Question: we are trying to run Tess4J tests that are provided here:
<URL>
Tests works fine with English but when I changed language preferences to Turkish they crash. The code that I am changing is:
'''
public void testTessBaseAPIRect() throws Exception {
System.out.println("TessBaseAPIRect");
String expResult = expOCRResult;
String lang = "tur"; //this line is changed from "eng" to "tur"
File tiff = new File("testTur.png");
BufferedImage image = ImageIO.read(tiff); // require jai-imageio lib to read TIFF
ByteBuffer buf = ImageIOHelper.convertImageData(image);
int bpp = image.getColorModel().getPixelSize();
int bytespp = bpp / 8;
int bytespl = (int) Math.ceil(image.getWidth() * bpp / 8.0);
TessAPI1.TessBaseAPIInit3(handle, "tessdata", lang);
TessAPI1.TessBaseAPISetPageSegMode(handle, TessAPI1.TessPageSegMode.PSM_AUTO);
Pointer utf8Text = TessAPI1.TessBaseAPIRect(handle, buf, bytespp, bytespl, 0, 0, 1024, 800);
String result = utf8Text.getString(0);
TessAPI1.TessDeleteText(utf8Text);
System.out.println(result);
assertEquals(expResult, result.substring(0, expResult.length()));
}
'''
stack trace of the error is:
'''
Java frames: (J=compiled Java code, j=interpreted, Vv=VM code)
j net.sourceforge.tess4j.TessAPI1.TessBaseAPIRect(Lnet/sourceforge/tess4j/TessAPI1$TessBaseAPI;Ljava/nio/ByteBuffer;IIIIII)Lcom/sun/jna/Pointer;+0
j net.sourceforge.tess4j.TessAPI1Test.testTessBaseAPIRect()V+112
v ~StubRoutines::call_stub
j sun.reflect.NativeMethodAccessorImpl.invoke0(Ljava/lang/reflect/Method;Ljava/lang/Object;[Ljava/lang/Object;)Ljava/lang/Object;+0
j sun.reflect.NativeMethodAccessorImpl.invoke(Ljava/lang/Object;[Ljava/lang/Object;)Ljava/lang/Object;+87
j sun.reflect.DelegatingMethodAccessorImpl.invoke(Ljava/lang/Object;[Ljava/lang/Object;)Ljava/lang/Object;+6
j java.lang.reflect.Method.invoke(Ljava/lang/Object;[Ljava/lang/Object;)Ljava/lang/Object;+57
j org.junit.runners.model.FrameworkMethod$1.runReflectiveCall()Ljava/lang/Object;+15
j org.junit.internal.runners.model.ReflectiveCallable.run()Ljava/lang/Object;+1
j org.junit.runners.model.FrameworkMethod.invokeExplosively(Ljava/lang/Object;[Ljava/lang/Object;)Ljava/lang/Object;+10
j org.junit.internal.runners.statements.InvokeMethod.evaluate()V+12
j org.junit.internal.runners.statements.RunBefores.evaluate()V+49
j org.junit.internal.runners.statements.RunAfters.evaluate()V+12
j org.junit.runners.ParentRunner.runLeaf(Lorg/junit/runners/model/Statement;Lorg/junit/runner/Description;Lorg/junit/runner/notification/RunNotifier;)V+17
j org.junit.runners.BlockJUnit4ClassRunner.runChild(Lorg/junit/runners/model/FrameworkMethod;Lorg/junit/runner/notification/RunNotifier;)V+32
j org.junit.runners.BlockJUnit4ClassRunner.runChild(Ljava/lang/Object;Lorg/junit/runner/notification/RunNotifier;)V+6
j org.junit.runners.ParentRunner$3.run()V+12
j org.junit.runners.ParentRunner$1.schedule(Ljava/lang/Runnable;)V+1
j org.junit.runners.ParentRunner.runChildren(Lorg/junit/runner/notification/RunNotifier;)V+40
j org.junit.runners.ParentRunner.access$000(Lorg/junit/runners/ParentRunner;Lorg/junit/runner/notification/RunNotifier;)V+2
j org.junit.runners.ParentRunner$2.evaluate()V+8
j org.junit.internal.runners.statements.RunBefores.evaluate()V+49
j org.junit.internal.runners.statements.RunAfters.evaluate()V+12
j org.junit.runners.ParentRunner.run(Lorg/junit/runner/notification/RunNotifier;)V+20
j junit.framework.JUnit4TestAdapter.run(Ljunit/framework/TestResult;)V+13
j org.apache.tools.ant.taskdefs.optional.junit.JUnitTestRunner.run()V+707
j org.apache.tools.ant.taskdefs.optional.junit.JUnitTestRunner.launch(Lorg/apache/tools/ant/taskdefs/optional/junit/JUnitTest;[Ljava/lang/String;ZZZZZZ)I+41
j org.apache.tools.ant.taskdefs.optional.junit.JUnitTestRunner.main([Ljava/lang/String;)V+918
v ~StubRoutines::call_stub
'''
I moved tur.traineddata under Tess4J's tesseract folder. Also it works fine with tesseract when I run tesseract from the commandline. Thanks in advance.
EDIT:
I added the file that I am trying to test Turkish.

EDIT 2:
Full stack trace:
'''
#
# A fatal error has been detected by the Java Runtime Environment:
#
# EXCEPTION_ACCESS_VIOLATION (0xc0000005) at pc=0x646a2e00, pid=3256, tid=5948
#
# JRE version: 7.0_25-b17
# Java VM: Java HotSpot(TM) Client VM (23.25-b01 mixed mode, sharing windows-x86 )
# Problematic frame:
# C [libtesseract302.dll+0xf2e00] STRING::split+0x27cf0
#
# Failed to write core dump. Minidumps are not enabled by default on client versions of Windows
#
# If you would like to submit a bug report, please visit:
# http://bugreport.sun.com/bugreport/crash.jsp
# The crash happened outside the Java Virtual Machine in native code.
# See problematic frame for where to report the bug.
#
--------------- T H R E A D ---------------
Current thread (0x0115c000): JavaThread "main" [_thread_in_native, id=5948, stack(0x00930000,0x00980000)]
siginfo: ExceptionCode=0xc0000005, reading address 0x05e1d000
Registers:
EAX=0x05e1d002, EBX=0x0680a020, ECX=0x00000280, EDX=0x00000400
ESP=0x0097e03c, EBP=0x00000000, ESI=0x06030de0, EDI=0x05e1c600
EIP=0x646a2e00, EFLAGS=0x00010283
Top of Stack: (sp=0x0097e03c)
0x0097e03c: cf9c9600 056b73d0 06030de0 64c06870
0x0097e04c: 056b73d0 <PHONE> 0097e08c 02673ab9
0x0097e05c: <PHONE> 29d140e0 29ce9ad8 <PHONE>
0x0097e06c: 0097e06c 386f7e82 0097e0a8 390fa4f0
0x0097e07c: 656<PHONE> <PHONE> 0097e0a0
0x0097e08c: cedf1e2c 0097e0d0 674c744a 0097e0b0
0x0097e09c: 64a628f8 <PHONE> 0097e8f0 64a628f8
0x0097e0ac: 0097e8fc 0097e114 0097e8ac 646c89f0
Instructions: (pc=0x646a2e00)
0x646a2de0: 88 00 00 00 00 00 00 00 7e 5d 8b 56 30 03 c0 03
0x646a2df0: c0 89 44 24 14 33 c9 85 d2 7e 31 8d 47 02 8b ff
0x646a2e00: 0f b6 50 fe 0f b6 68 ff c1 e2 08 0b d5 0f b6 28
0x646a2e10: c1 e2 08 0b d5 0f b6 68 01 c1 e2 08 0b d5 89 14
Register to memory mapping:
EAX=0x05e1d002 is an unknown value
EBX=0x0680a020 is an unknown value
ECX=0x00000280 is an unknown value
EDX=0x00000400 is an unknown value
ESP=0x0097e03c is pointing into the stack for thread: 0x0115c000
EBP=0x00000000 is an unknown value
ESI=0x06030de0 is an unknown value
EDI=0x05e1c600 is an unknown value
Stack: [0x00930000,0x00980000], sp=0x0097e03c, free space=312k
Native frames: (J=compiled Java code, j=interpreted, Vv=VM code, C=native code)
C [libtesseract302.dll+0xf2e00] STRING::split+0x27cf0
[error occurred during error reporting (printing native stack), id 0xc0000005]
Java frames: (J=compiled Java code, j=interpreted, Vv=VM code)
j net.sourceforge.tess4j.TessAPI1.TessBaseAPIGetUTF8Text(Lnet/sourceforge/tess4j/TessAPI1$TessBaseAPI;)Lcom/sun/jna/Pointer;+0
j net.sourceforge.tess4j.TessAPI1Test.testTessBaseAPIGetUTF8Text()V+143
v ~StubRoutines::call_stub
j sun.reflect.NativeMethodAccessorImpl.invoke0(Ljava/lang/reflect/Method;Ljava/lang/Object;[Ljava/lang/Object;)Ljava/lang/Object;+0
j sun.reflect.NativeMethodAccessorImpl.invoke(Ljava/lang/Object;[Ljava/lang/Object;)Ljava/lang/Object;+87
j sun.reflect.DelegatingMethodAccessorImpl.invoke(Ljava/lang/Object;[Ljava/lang/Object;)Ljava/lang/Object;+6
j java.lang.reflect.Method.invoke(Ljava/lang/Object;[Ljava/lang/Object;)Ljava/lang/Object;+57
j org.junit.runners.model.FrameworkMethod$1.runReflectiveCall()Ljava/lang/Object;+15
j org.junit.internal.runners.model.ReflectiveCallable.run()Ljava/lang/Object;+1
j org.junit.runners.model.FrameworkMethod.invokeExplosively(Ljava/lang/Object;[Ljava/lang/Object;)Ljava/lang/Object;+10
j org.junit.internal.runners.statements.InvokeMethod.evaluate()V+12
j org.junit.internal.runners.statements.RunBefores.evaluate()V+49
j org.junit.internal.runners.statements.RunAfters.evaluate()V+12
j org.junit.runners.ParentRunner.runLeaf(Lorg/junit/runners/model/Statement;Lorg/junit/runner/Description;Lorg/junit/runner/notification/RunNotifier;)V+17
j org.junit.runners.BlockJUnit4ClassRunner.runChild(Lorg/junit/runners/model/FrameworkMethod;Lorg/junit/runner/notification/RunNotifier;)V+32
j org.junit.runners.BlockJUnit4ClassRunner.runChild(Ljava/lang/Object;Lorg/junit/runner/notification/RunNotifier;)V+6
j org.junit.runners.ParentRunner$3.run()V+12
j org.junit.runners.ParentRunner$1.schedule(Ljava/lang/Runnable;)V+1
j org.junit.runners.ParentRunner.runChildren(Lorg/junit/runner/notification/RunNotifier;)V+40
j org.junit.runners.ParentRunner.access$000(Lorg/junit/runners/ParentRunner;Lorg/junit/runner/notification/RunNotifier;)V+2
j org.junit.runners.ParentRunner$2.evaluate()V+8
j org.junit.internal.runners.statements.RunBefores.evaluate()V+49
j org.junit.internal.runners.statements.RunAfters.evaluate()V+12
j org.junit.runners.ParentRunner.run(Lorg/junit/runner/notification/RunNotifier;)V+20
j junit.framework.JUnit4TestAdapter.run(Ljunit/framework/TestResult;)V+13
j org.apache.tools.ant.taskdefs.optional.junit.JUnitTestRunner.run()V+707
j org.apache.tools.ant.taskdefs.optional.junit.JUnitTestRunner.launch(Lorg/apache/tools/ant/taskdefs/optional/junit/JUnitTest;[Ljava/lang/String;ZZZZZZ)I+41
j org.apache.tools.ant.taskdefs.optional.junit.JUnitTestRunner.main([Ljava/lang/String;)V+918
v ~StubRoutines::call_stub
--------------- P R O C E S S ---------------
Java Threads: ( => current thread )
0x04ec0000 JavaThread "Java2D Disposer" daemon [_thread_blocked, id=784, stack(0x051b0000,0x05200000)]
0x01069c00 JavaThread "Service Thread" daemon [_thread_blocked, id=4172, stack(0x04c90000,0x04ce0000)]
0x01060800 JavaThread "C1 CompilerThread0" daemon [_thread_blocked, id=3552, stack(0x04bf0000,0x04c40000)]
0x0105f400 JavaThread "Attach Listener" daemon [_thread_blocked, id=4164, stack(0x010e0000,0x01130000)]
0x0105c400 JavaThread "Signal Dispatcher" daemon [_thread_blocked, id=4124, stack(0x049e0000,0x04a30000)]
0x01045800 JavaThread "Finalizer" daemon [_thread_blocked, id=3604, stack(0x048e0000,0x04930000)]
0x01044000 JavaThread "Reference Handler" daemon [_thread_blocked, id=5824, stack(0x04850000,0x048a0000)]
=>0x0115c000 JavaThread "main" [_thread_in_native, id=5948, stack(0x00930000,0x00980000)]
Other Threads:
0x01042400 VMThread [stack: 0x046e0000,0x04730000] [id=2280]
0x0108d800 WatcherThread [stack: 0x04a40000,0x04a90000] [id=5332]
VM state:not at safepoint (normal execution)
VM Mutex/Monitor currently owned by a thread: None
Heap
def new generation total 4928K, used 485K [0x246f0000, 0x24c40000, 0x29c40000)
eden space 4416K, 3% used [0x246f0000, 0x24719c48, 0x24b40000)
from space 512K, 62% used [0x24bc0000, 0x24c0f7e0, 0x24c40000)
to space 512K, 0% used [0x24b40000, 0x24b40000, 0x24bc0000)
tenured generation total 10944K, used 3308K [0x29c40000, 0x2a6f0000, 0x346f0000)
the space 10944K, 30% used [0x29c40000, 0x29f7b1b0, 0x29f7b200, 0x2a6f0000)
compacting perm gen total 12288K, used 2764K [0x346f0000, 0x352f0000, 0x386f0000)
the space 12288K, 22% used [0x346f0000, 0x349a33e0, 0x349a3400, 0x352f0000)
ro space 10240K, 45% used [0x386f0000, 0x38b79b28, 0x38b79c00, 0x390f0000)
rw space 12288K, 54% used [0x390f0000, 0x3977d0e8, 0x3977d200, 0x39cf0000)
Card table byte_map: [0x00ac0000,0x00b70000] byte_map_base: 0x0099c880
Polling page: 0x00210000
Code Cache [0x02670000, 0x02750000, 0x04670000)
total_blobs=357 nmethods=176 adapters=116 free_code_cache=31891Kb largest_free_block=32657280
Compilation events (10 events):
Event: 3.683 Thread 0x01060800 172 java.util.zip.Inflater::ensureOpen (47 bytes)
Event: 3.683 Thread 0x01060800 nmethod 172 0x02748ac8 code [0x02748bd0, 0x02748cdc]
Event: 3.691 Thread 0x01060800 173 ! java.util.zip.InflaterInputStream::read (138 bytes)
Event: 3.692 Thread 0x01060800 nmethod 173 0x02749048 code [0x027491f0, 0x02749a54]
Event: 3.692 Thread 0x01060800 174 ! java.util.zip.Inflater::inflate (74 bytes)
Event: 3.692 Thread 0x01060800 nmethod 174 0x0274a148 code [0x0274a280, 0x0274a5f0]
Event: 3.692 Thread 0x01060800 176 java.util.zip.InflaterInputStream::ensureOpen (18 bytes)
Event: 3.692 Thread 0x01060800 nmethod 176 0x0274a848 code [0x0274a950, 0x0274aa4c]
Event: 3.695 Thread 0x01060800 177 java.io.DataInputStream::readFully (63 bytes)
Event: 3.695 Thread 0x01060800 nmethod 177 0x0274aac8 code [0x0274abf0, 0x0274add4]
GC Heap History (6 events):
Event: 0.590 GC heap before
{Heap before GC invocations=0 (full 0):
def new generation total 4928K, used 4416K [0x246f0000, 0x24c40000, 0x29c40000)
eden space 4416K, 100% used [0x246f0000, 0x24b40000, 0x24b40000)
from space 512K, 0% used [0x24b40000, 0x24b40000, 0x24bc0000)
to space 512K, 0% used [0x24bc0000, 0x24bc0000, 0x24c40000)
tenured generation total 10944K, used 0K [0x29c40000, 0x2a6f0000, 0x346f0000)
the space 10944K, 0% used [0x29c40000, 0x29c40000, 0x29c40200, 0x2a6f0000)
compacting perm gen total 12288K, used 1564K [0x346f0000, 0x352f0000, 0x386f0000)
the space 12288K, 12% used [0x346f0000, 0x34877068, 0x34877200, 0x352f0000)
ro space 10240K, 45% used [0x386f0000, 0x38b79b28, 0x38b79c00, 0x390f0000)
rw space 12288K, 54% used [0x390f0000, 0x3977d0e8, 0x3977d200, 0x39cf0000)
Event: 0.593 GC heap after
Heap after GC invocations=1 (full 0):
def new generation total 4928K, used 512K [0x246f0000, 0x24c40000, 0x29c40000)
eden space 4416K, 0% used [0x246f0000, 0x246f0000, 0x24b40000)
from space 512K, 100% used [0x24bc0000, 0x24c40000, 0x24c40000)
to space 512K, 0% used [0x24b40000, 0x24b40000, 0x24bc0000)
tenured generation total 10944K, used 676K [0x29c40000, 0x2a6f0000, 0x346f0000)
the space 10944K, 6% used [0x29c40000, 0x29ce9128, 0x29ce9200, 0x2a6f0000)
compacting perm gen total 12288K, used 1564K [0x346f0000, 0x352f0000, 0x386f0000)
the space 12288K, 12% used [0x346f0000, 0x34877068, 0x34877200, 0x352f0000)
ro space 10240K, 45% used [0x386f0000, 0x38b79b28, 0x38b79c00, 0x390f0000)
rw space 12288K, 54% used [0x390f0000, 0x3977d0e8, 0x3977d200, 0x39cf0000)
}
Event: 3.279 GC heap before
{Heap before GC invocations=1 (full 0):
def new generation total 4928K, used 4928K [0x246f0000, 0x24c40000, 0x29c40000)
eden space 4416K, 100% used [0x246f0000, 0x24b40000, 0x24b40000)
from space 512K, 100% used [0x24bc0000, 0x24c40000, 0x24c40000)
to space 512K, 0% used [0x24b40000, 0x24b40000, 0x24bc0000)
tenured generation total 10944K, used 676K [0x29c40000, 0x2a6f0000, 0x346f0000)
the space 10944K, 6% used [0x29c40000, 0x29ce9128, 0x29ce9200, 0x2a6f0000)
compacting perm gen total 12288K, used 2370K [0x346f0000, 0x352f0000, 0x386f0000)
the space 12288K, 19% used [0x346f0000, 0x34940a48, 0x34940c00, 0x352f0000)
ro space 10240K, 45% used [0x386f0000, 0x38b79b28, 0x38b79c00, 0x390f0000)
rw space 12288K, 54% used [0x390f0000, 0x3977d0e8, 0x3977d200, 0x39cf0000)
Event: 3.283 GC heap after
Heap after GC invocations=2 (full 0):
def new generation total 4928K, used 511K [0x246f0000, 0x24c40000, 0x29c40000)
eden space 4416K, 0% used [0x246f0000, 0x246f0000, 0x24b40000)
from space 512K, 99% used [0x24b40000, 0x24bbfff8, 0x24bc0000)
to space 512K, 0% used [0x24bc0000, 0x24bc0000, 0x24c40000)
tenured generation total 10944K, used 1391K [0x29c40000, 0x2a6f0000, 0x346f0000)
the space 10944K, 12% used [0x29c40000, 0x29d9bef0, 0x29d9c000, 0x2a6f0000)
compacting perm gen total 12288K, used 2370K [0x346f0000, 0x352f0000, 0x386f0000)
the space 12288K, 19% used [0x346f0000, 0x34940a48, 0x34940c00, 0x352f0000)
ro space 10240K, 45% used [0x386f0000, 0x38b79b28, 0x38b79c00, 0x390f0000)
rw space 12288K, 54% used [0x390f0000, 0x3977d0e8, 0x3977d200, 0x39cf0000)
}
Event: 3.695 GC heap before
{Heap before GC invocations=2 (full 0):
def new generation total 4928K, used 4927K [0x246f0000, 0x24c40000, 0x29c40000)
eden space 4416K, 99% used [0x246f0000, 0x24b3fc18, 0x24b40000)
from space 512K, 99% used [0x24b40000, 0x24bbfff8, 0x24bc0000)
to space 512K, 0% used [0x24bc0000, 0x24bc0000, 0x24c40000)
tenured generation total 10944K, used 1391K [0x29c40000, 0x2a6f0000, 0x346f0000)
the space 10944K, 12% used [0x29c40000, 0x29d9bef0, 0x29d9c000, 0x2a6f0000)
compacting perm gen total 12288K, used 2745K [0x346f0000, 0x352f0000, 0x386f0000)
the space 12288K, 22% used [0x346f0000, 0x3499e548, 0x3499e600, 0x352f0000)
ro space 10240K, 45% used [0x386f0000, 0x38b79b28, 0x38b79c00, 0x390f0000)
rw space 12288K, 54% used [0x390f0000, 0x3977d0e8, 0x3977d200, 0x39cf0000)
Event: 3.699 GC heap after
Heap after GC invocations=3 (full 0):
def new generation total 4928K, used 317K [0x246f0000, 0x24c40000, 0x29c40000)
eden space 4416K, 0% used [0x246f0000, 0x246f0000, 0x24b40000)
from space 512K, 62% used [0x24bc0000, 0x24c0f7e0, 0x24c40000)
to space 512K, 0% used [0x24b40000, 0x24b40000, 0x24bc0000)
tenured generation total 10944K, used 3308K [0x29c40000, 0x2a6f0000, 0x346f0000)
the space 10944K, 30% used [0x29c40000, 0x29f7b1b0, 0x29f7b200, 0x2a6f0000)
compacting perm gen total 12288K, used 2745K [0x346f0000, 0x352f0000, 0x386f0000)
the space 12288K, 22% used [0x346f0000, 0x3499e548, 0x3499e600, 0x352f0000)
ro space 10240K, 45% used [0x386f0000, 0x38b79b28, 0x38b79c00, 0x390f0000)
rw space 12288K, 54% used [0x390f0000, 0x3977d0e8, 0x3977d200, 0x39cf0000)
}
Deoptimization events (0 events):
No events
Internal exceptions (10 events):
Event: 3.331 Thread 0x0115c000 Threw 0x24773480 at C:\jdk7u2_32P\jdk7u25\hotspot\src\share\vm\prims\jvm.cpp:1235
Event: 3.332 Thread 0x0115c000 Threw 0x247818c0 at C:\jdk7u2_32P\jdk7u25\hotspot\src\share\vm\prims\jvm.cpp:1235
Event: 3.333 Thread 0x0115c000 Threw 0x2478aba0 at C:\jdk7u2_32P\jdk7u25\hotspot\src\share\vm\prims\jvm.cpp:1235
Event: 3.365 Thread 0x0115c000 Threw 0x247969c0 at C:\jdk7u2_32P\jdk7u25\hotspot\src\share\vm\prims\jvm.cpp:1235
Event: 3.366 Thread 0x0115c000 Threw 0x2479a270 at C:\jdk7u2_32P\jdk7u25\hotspot\src\share\vm\prims\jvm.cpp:1235
Event: 3.367 Thread 0x0115c000 Threw 0x247a6eb0 at C:\jdk7u2_32P\jdk7u25\hotspot\src\share\vm\prims\jvm.cpp:1235
Event: 3.368 Thread 0x0115c000 Threw 0x247aad48 at C:\jdk7u2_32P\jdk7u25\hotspot\src\share\vm\prims\jvm.cpp:1235
Event: 3.428 Thread 0x0115c000 Threw 0x247e0b28 at C:\jdk7u2_32P\jdk7u25\hotspot\src\share\vm\prims\jvm.cpp:1235
Event: 3.701 Thread 0x0115c000 Threw 0x2470a000 at C:\jdk7u2_32P\jdk7u25\hotspot\src\share\vm\prims\jvm.cpp:1235
Event: 3.782 Thread 0x0115c000 Threw 0x24711a70 at C:\jdk7u2_32P\jdk7u25\hotspot\src\share\vm\prims\jvm.cpp:1235
Events (10 events):
Event: 3.675 loading class 0x04ea54f0
Event: 3.675 loading class 0x04ea54f0 done
Event: 3.695 Executing VM operation: GenCollectForAllocation
Event: 3.699 Executing VM operation: GenCollectForAllocation done
Event: 3.701 loading class 0x04d821b0
Event: 3.701 loading class 0x04d821b0 done
Event: 3.782 loading class 0x04e8de40
Event: 3.782 loading class 0x04e8de40 done
Event: 3.782 loading class 0x04eb9db8
Event: 3.782 loading class 0x04eb9db8 done
Dynamic libraries:
0x01240000 - 0x0126f000 C:\Program Files (x86)\Java\jdk1.7.0_25\bin\java.exe
0x77960000 - 0x77ae0000 C:\Windows\SysWOW64\ntdll.dll
0x705f0000 - 0x7062f000 C:\Program Files\AVAST Software\Avast Business\snxhk.dll
0x773a0000 - 0x774b0000 C:\Windows\syswow64\KERNEL32.dll
0x77350000 - 0x77397000 C:\Windows\syswow64\KERNELBASE.dll
0x772b0000 - 0x77350000 C:\Windows\syswow64\ADVAPI32.dll
0x774b0000 - 0x7755c000 C:\Windows\syswow64\msvcrt.dll
0x75e80000 - 0x75e99000 C:\Windows\SysWOW64\sechost.dll
0x75ee0000 - 0x75fd0000 C:\Windows\syswow64\RPCRT4.dll
0x753b0000 - 0x75410000 C:\Windows\syswow64\SspiCli.dll
0x753a0000 - 0x753ac000 C:\Windows\syswow64\CRYPTBASE.dll
0x75720000 - 0x75820000 C:\Windows\syswow64\USER32.dll
0x75490000 - 0x75520000 C:\Windows\syswow64\GDI32.dll
0x75fe0000 - 0x75fea000 C:\Windows\syswow64\LPK.dll
0x75670000 - 0x7570d000 C:\Windows\syswow64\USP10.dll
0x73340000 - 0x734de000 C:\Windows\WinSxS\x86_microsoft.windows.common-controls_6595b64144ccf1df_6.0.7601.17514_none_41e6975e2bd6f2b2\COMCTL32.dll
0x75430000 - 0x75487000 C:\Windows\syswow64\SHLWAPI.dll
0x75e20000 - 0x75e80000 C:\Windows\system32\IMM32.DLL
0x75520000 - 0x755ec000 C:\Windows\syswow64\MSCTF.dll
0x742d0000 - 0x74305000 c:\windows\syswow64\nvinit.dll
0x67460000 - 0x6751e000 C:\Program Files (x86)\Java\jdk1.7.0_25\jre\bin\msvcr100.dll
0x647d0000 - 0x64b12000 C:\Program Files (x86)\Java\jdk1.7.0_25\jre\bin\client\jvm.dll
0x73f60000 - 0x73f67000 C:\Windows\system32\WSOCK32.dll
0x75ea0000 - 0x75ed5000 C:\Windows\syswow64\WS2_32.dll
0x76260000 - 0x76266000 C:\Windows\syswow64\NSI.dll
0x73ef0000 - 0x73f22000 C:\Windows\system32\WINMM.dll
0x75710000 - 0x75715000 C:\Windows\syswow64\PSAPI.DLL
0x71570000 - 0x7157c000 C:\Program Files (x86)\Java\jdk1.7.0_25\jre\bin\verify.dll
0x6b4f0000 - 0x6b510000 C:\Program Files (x86)\Java\jdk1.7.0_25\jre\bin\java.dll
0x6b4d0000 - 0x6b4e3000 C:\Program Files (x86)\Java\jdk1.7.0_25\jre\bin\zip.dll
0x6b4b0000 - 0x6b4c4000 C:\Program Files (x86)\Java\jdk1.7.0_25\jre\bin\net.dll
0x73bf0000 - 0x73c2c000 C:\Windows\system32\mswsock.dll
0x70af0000 - 0x70af6000 C:\Windows\System32\wship6.dll
0x71580000 - 0x7158f000 C:\Program Files (x86)\Java\jdk1.7.0_25\jre\bin\nio.dll
0x70a80000 - 0x70a90000 C:\Windows\system32\NLAapi.dll
0x70a70000 - 0x70a80000 C:\Windows\system32\napinsp.dll
0x70a50000 - 0x70a62000 C:\Windows\system32\pnrpnsp.dll
0x70a00000 - 0x70a44000 C:\Windows\system32\DNSAPI.dll
0x709f0000 - 0x709f8000 C:\Windows\System32\winrnr.dll
0x709e0000 - 0x709ed000 C:\Windows\system32\wshbth.dll
0x709b0000 - 0x709d7000 C:\Program Files (x86)\Common Files\Microsoft Shared\Windows Live\WLIDNSP.DLL
0x73be0000 - 0x73be5000 C:\Windows\System32\wshtcpip.dll
0x737b0000 - 0x737cc000 C:\Windows\system32\IPHLPAPI.DLL
0x73690000 - 0x73697000 C:\Windows\system32\WINNSI.DLL
0x70960000 - 0x70966000 C:\Windows\system32\rasadhlp.dll
0x70970000 - 0x709a8000 C:\Windows\System32\fwpuclnt.dll
0x64d20000 - 0x64e64000 C:\Program Files (x86)\Java\jdk1.7.0_25\jre\bin\awt.dll
0x770c0000 - 0x7714f000 C:\Windows\syswow64\OLEAUT32.dll
0x75aa0000 - 0x75bfc000 C:\Windows\syswow64\ole32.dll
0x728b0000 - 0x728c6000 C:\Windows\system32\CRYPTSP.dll
0x72870000 - 0x728ab000 C:\Windows\system32\rsaenh.dll
0x74320000 - 0x74337000 C:\Windows\system32\USERENV.dll
0x74310000 - 0x7431b000 C:\Windows\system32\profapi.dll
0x10000000 - 0x1003d000 C:\Users\deniz\AppData\Local\Temp\jna-deniz\jna2263007016168316943.dll
0x645b0000 - 0x647ca000 C:\Users\deniz\Documents\NetBeansProjects\Tess4J-1.1-src\Tess4J\libtesseract302.dll
0x64b80000 - 0x64d1c000 C:\Users\deniz\Documents\NetBeansProjects\Tess4J-1.1-src\Tess4J\liblept168.dll
0x741f0000 - 0x74293000 C:\Windows\WinSxS\x86_microsoft.vc90.crt_1fc8b3b9a1e18e3b_9.0.30729.6161_none_50934f2ebcb7eb57\MSVCR90.dll
0x72f60000 - 0x72fee000 C:\Windows\WinSxS\x86_microsoft.vc90.crt_1fc8b3b9a1e18e3b_9.0.30729.6161_none_50934f2ebcb7eb57\MSVCP90.dll
0x72c70000 - 0x72d5b000 C:\Windows\system32\dbghelp.dll
'''
EDIT 3:
This is the final version of testTessBaseAPIRect:
'''
@Test
public void testTessBaseAPIRect() throws Exception {
System.out.println("TessBaseAPIRect");
String expResult = expOCRResult;
String lang = "tur";
File tiff = new File("testTur.tif");
BufferedImage image = ImageIO.read(tiff); // require jai-imageio lib to read TIFF
ByteBuffer buf = ImageIOHelper.convertImageData(image);
int bpp = image.getColorModel().getPixelSize();
int bytespp = bpp / 8;
int bytespl = (int) Math.ceil(image.getWidth() * bpp / 8.0);
TessAPI1.TessBaseAPIInit3(handle, "tessdata", lang);
TessAPI1.TessBaseAPISetPageSegMode(handle, TessAPI1.TessPageSegMode.PSM_AUTO);
Pointer utf8Text = TessAPI1.TessBaseAPIRect(handle, buf, bytespp, bytespl, 0, 0, 2048, 1600);
String result = utf8Text.getString(0);
TessAPI1.TessDeleteText(utf8Text);
System.out.println(result);
// assertEquals(expResult, result.substring(0, expResult.length()));
}
'''
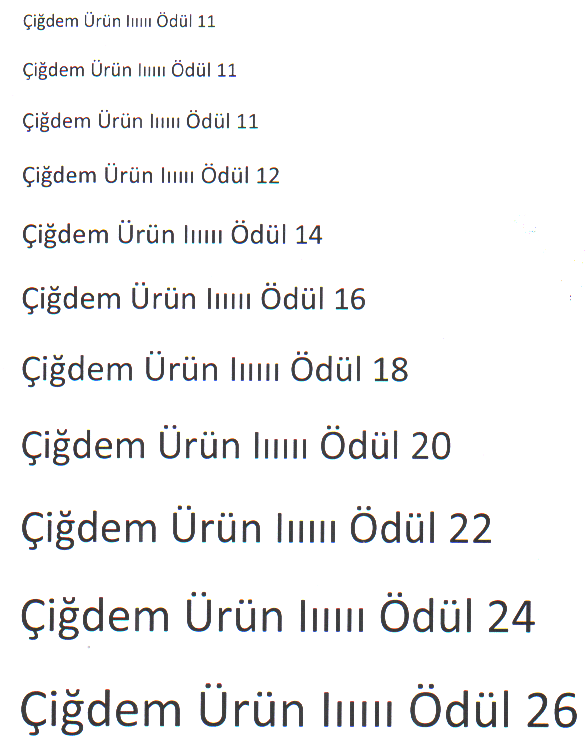
Answer: 'TessBaseAPIRect' specifies a region on the image. If the region is larger than the image, exceptions will be thrown. Either specify a smaller region or use 'TessBaseAPIGetUTF8Text' for the whole image.